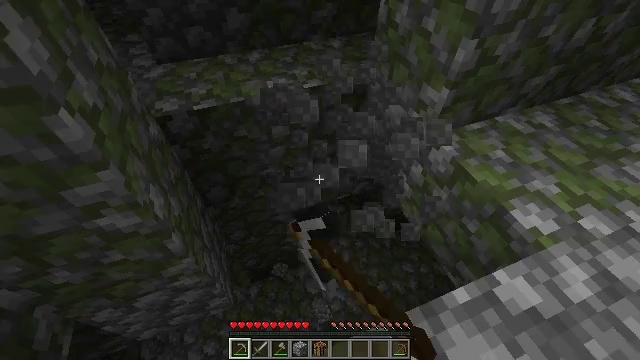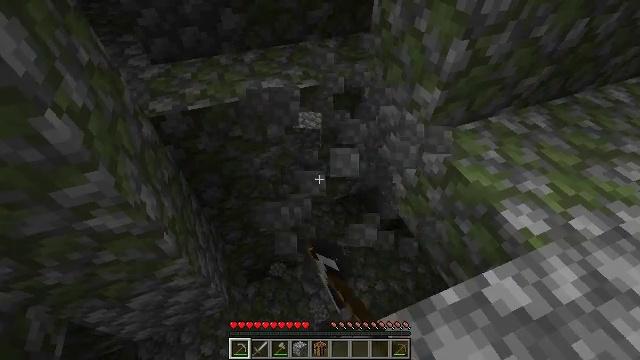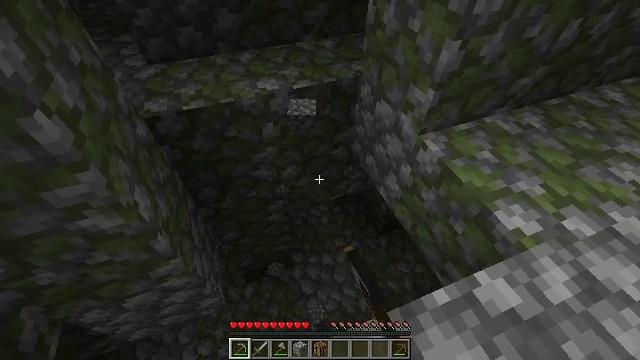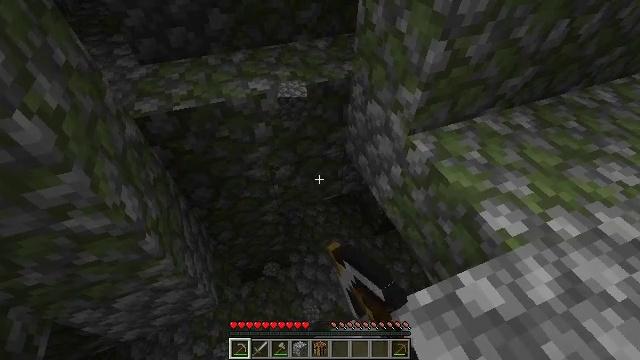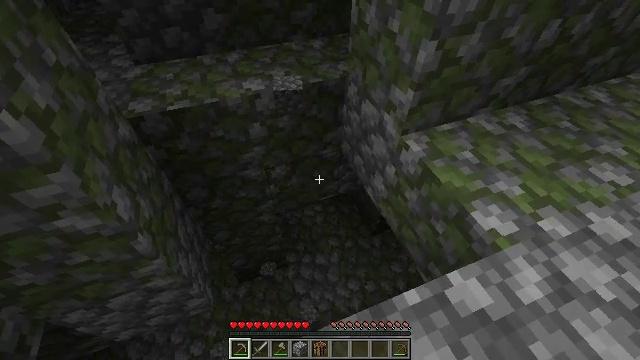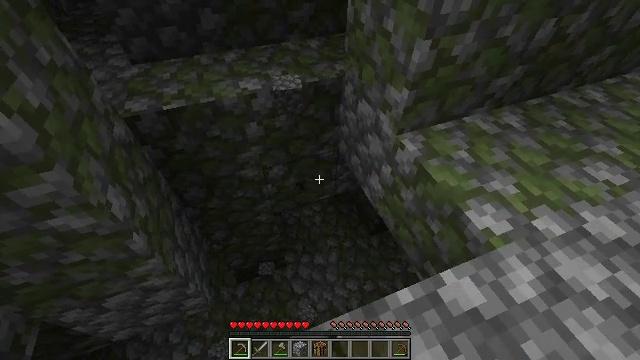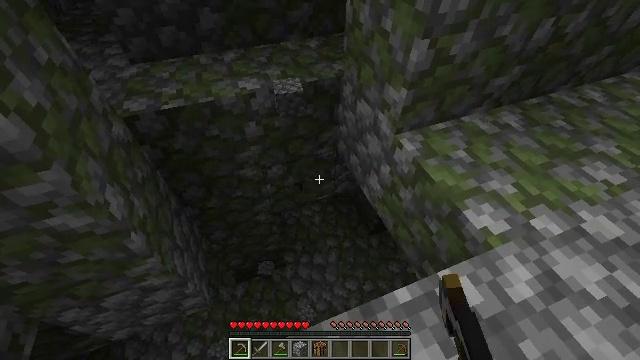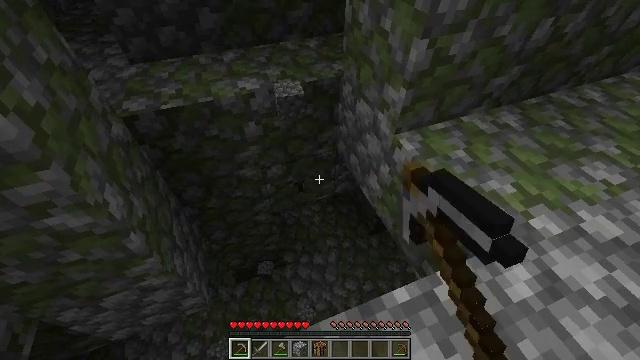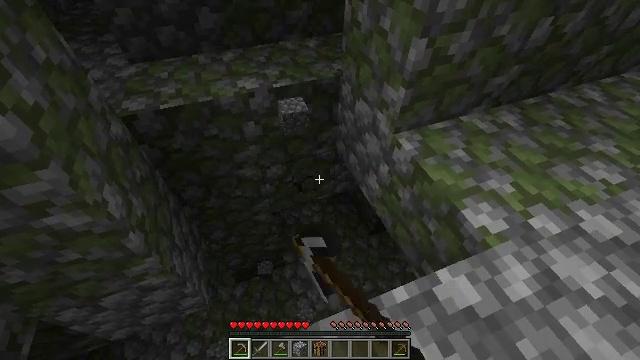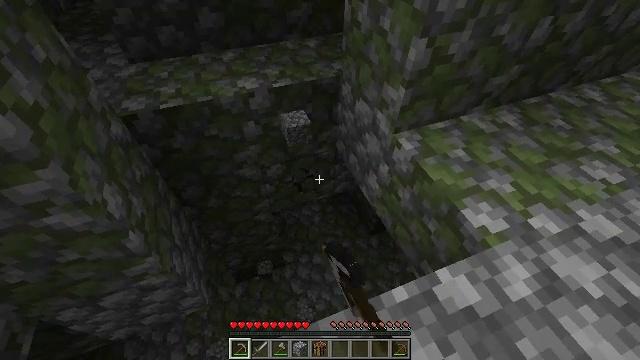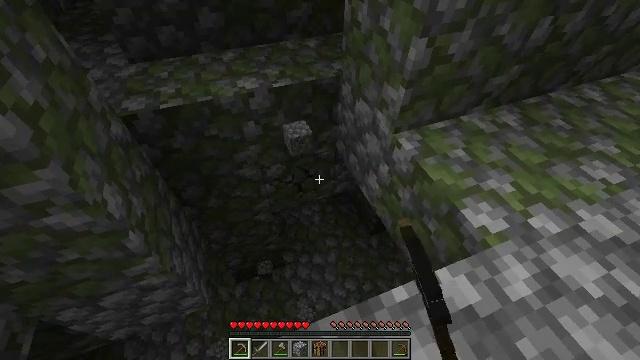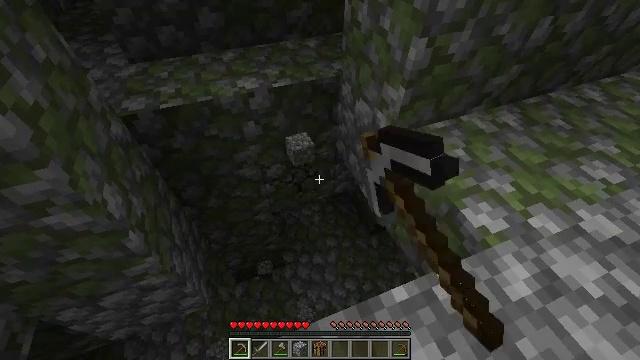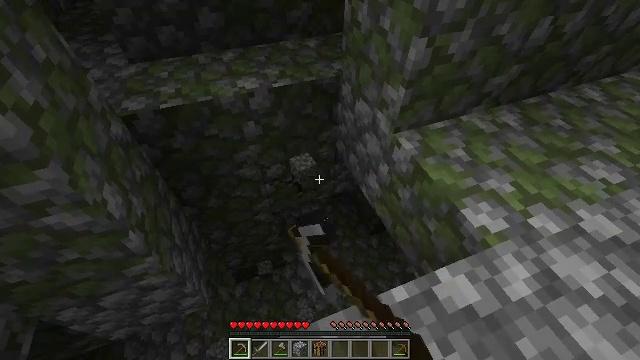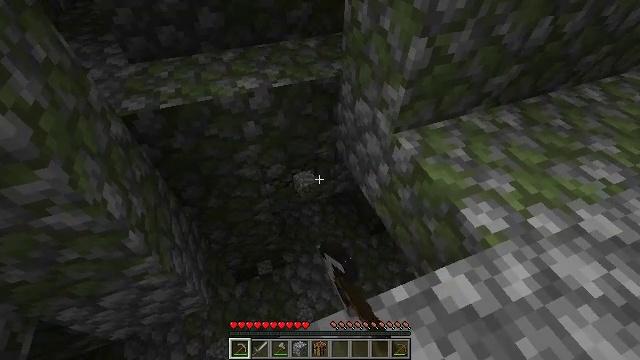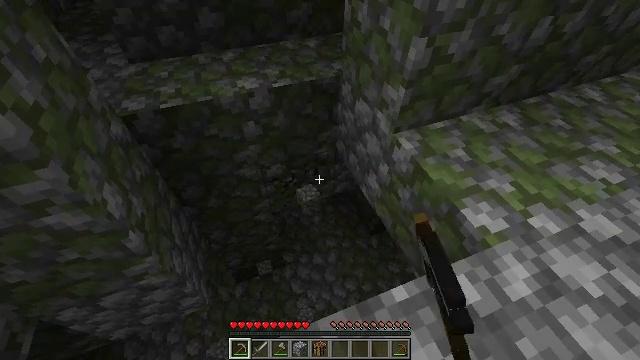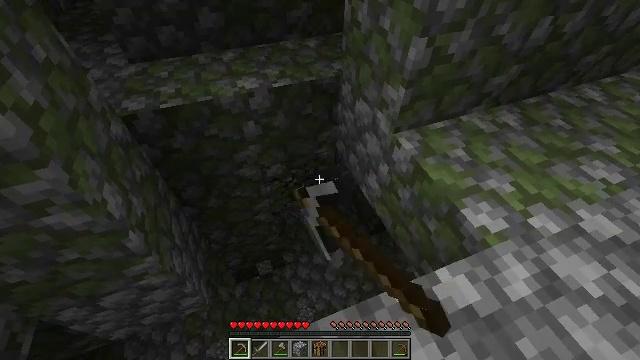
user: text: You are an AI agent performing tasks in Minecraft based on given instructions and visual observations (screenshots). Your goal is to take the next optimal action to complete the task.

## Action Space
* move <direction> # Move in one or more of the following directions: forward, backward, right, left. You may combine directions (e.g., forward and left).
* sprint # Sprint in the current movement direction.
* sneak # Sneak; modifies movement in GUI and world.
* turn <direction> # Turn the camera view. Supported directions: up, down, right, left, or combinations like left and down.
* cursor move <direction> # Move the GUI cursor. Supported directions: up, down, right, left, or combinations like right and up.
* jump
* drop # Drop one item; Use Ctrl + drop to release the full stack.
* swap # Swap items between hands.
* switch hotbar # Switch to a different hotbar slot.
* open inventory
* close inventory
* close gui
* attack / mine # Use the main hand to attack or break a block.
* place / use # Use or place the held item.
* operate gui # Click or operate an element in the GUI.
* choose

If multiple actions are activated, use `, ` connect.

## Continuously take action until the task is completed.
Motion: motion action
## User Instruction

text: Break the mossy cobblestone to gather materials.
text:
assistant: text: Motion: move right, sneak, attack / mine
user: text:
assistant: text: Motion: move right, sneak, attack / mine
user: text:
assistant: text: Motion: move right, sneak, attack / mine
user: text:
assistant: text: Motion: sneak, attack / mine
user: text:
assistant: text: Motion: sneak, attack / mine
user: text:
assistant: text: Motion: sneak, attack / mine
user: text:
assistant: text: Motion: sneak, attack / mine
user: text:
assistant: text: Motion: sneak, attack / mine
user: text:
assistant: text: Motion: sneak, attack / mine
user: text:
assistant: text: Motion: sneak, attack / mine
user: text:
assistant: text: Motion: sneak, attack / mine
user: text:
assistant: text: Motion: sneak, attack / mine
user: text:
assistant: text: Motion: sneak, attack / mine
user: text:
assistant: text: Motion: sneak, attack / mine
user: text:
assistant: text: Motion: sneak, attack / mine
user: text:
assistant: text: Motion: sneak, attack / mine
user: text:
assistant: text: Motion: sneak, attack / mine
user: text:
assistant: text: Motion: sneak, attack / mine
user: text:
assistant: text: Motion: sneak, attack / mine
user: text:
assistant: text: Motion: sneak, attack / mine
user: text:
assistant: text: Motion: sneak, attack / mine
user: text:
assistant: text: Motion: sneak, attack / mine